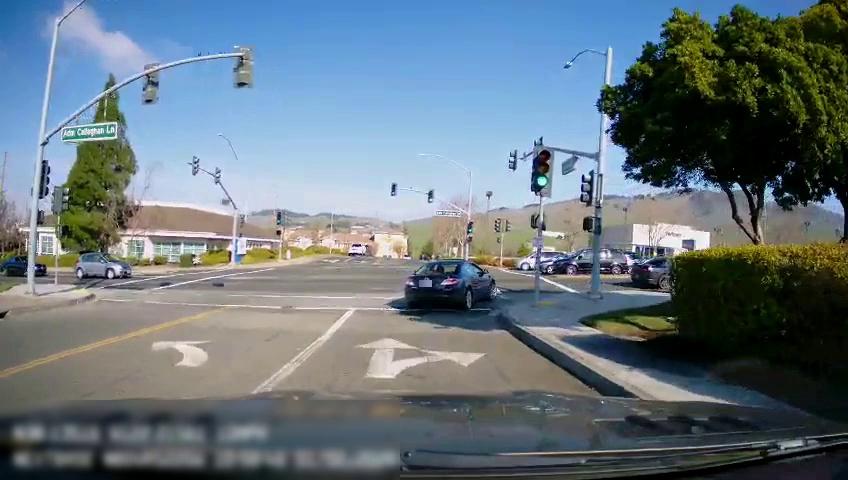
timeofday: Day
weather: Sunny
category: Drivable Space
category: Vehicles | Car
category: Vehicles | Van
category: Vehicles | Car
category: Vehicles | Van
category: Vehicles | Car
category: Vehicles | Car
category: Vehicles | Car
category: Vehicles | SUV
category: Lanes | Current Lane
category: Lanes | Alternate Lane
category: Lanes | Current Lane
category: Traffic | Lights
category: Traffic | Lights
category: Traffic | Lights
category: Traffic | Lights
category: Traffic | Lights
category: Traffic | Lights
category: Traffic | Lights
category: Traffic | Lights
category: Traffic | Signs
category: Traffic | Lights
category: Traffic | Lights
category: Traffic | Lights
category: Traffic | Lights
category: Traffic | Lights
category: Traffic | Signs
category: Traffic | Lights
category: Traffic | Lights
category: Traffic | Lights
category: Traffic | Lights
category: Traffic | Lights
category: Traffic | Lights
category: Traffic | Lights
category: Traffic | Lights
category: Traffic | Lights
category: Traffic | Signs